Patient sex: F
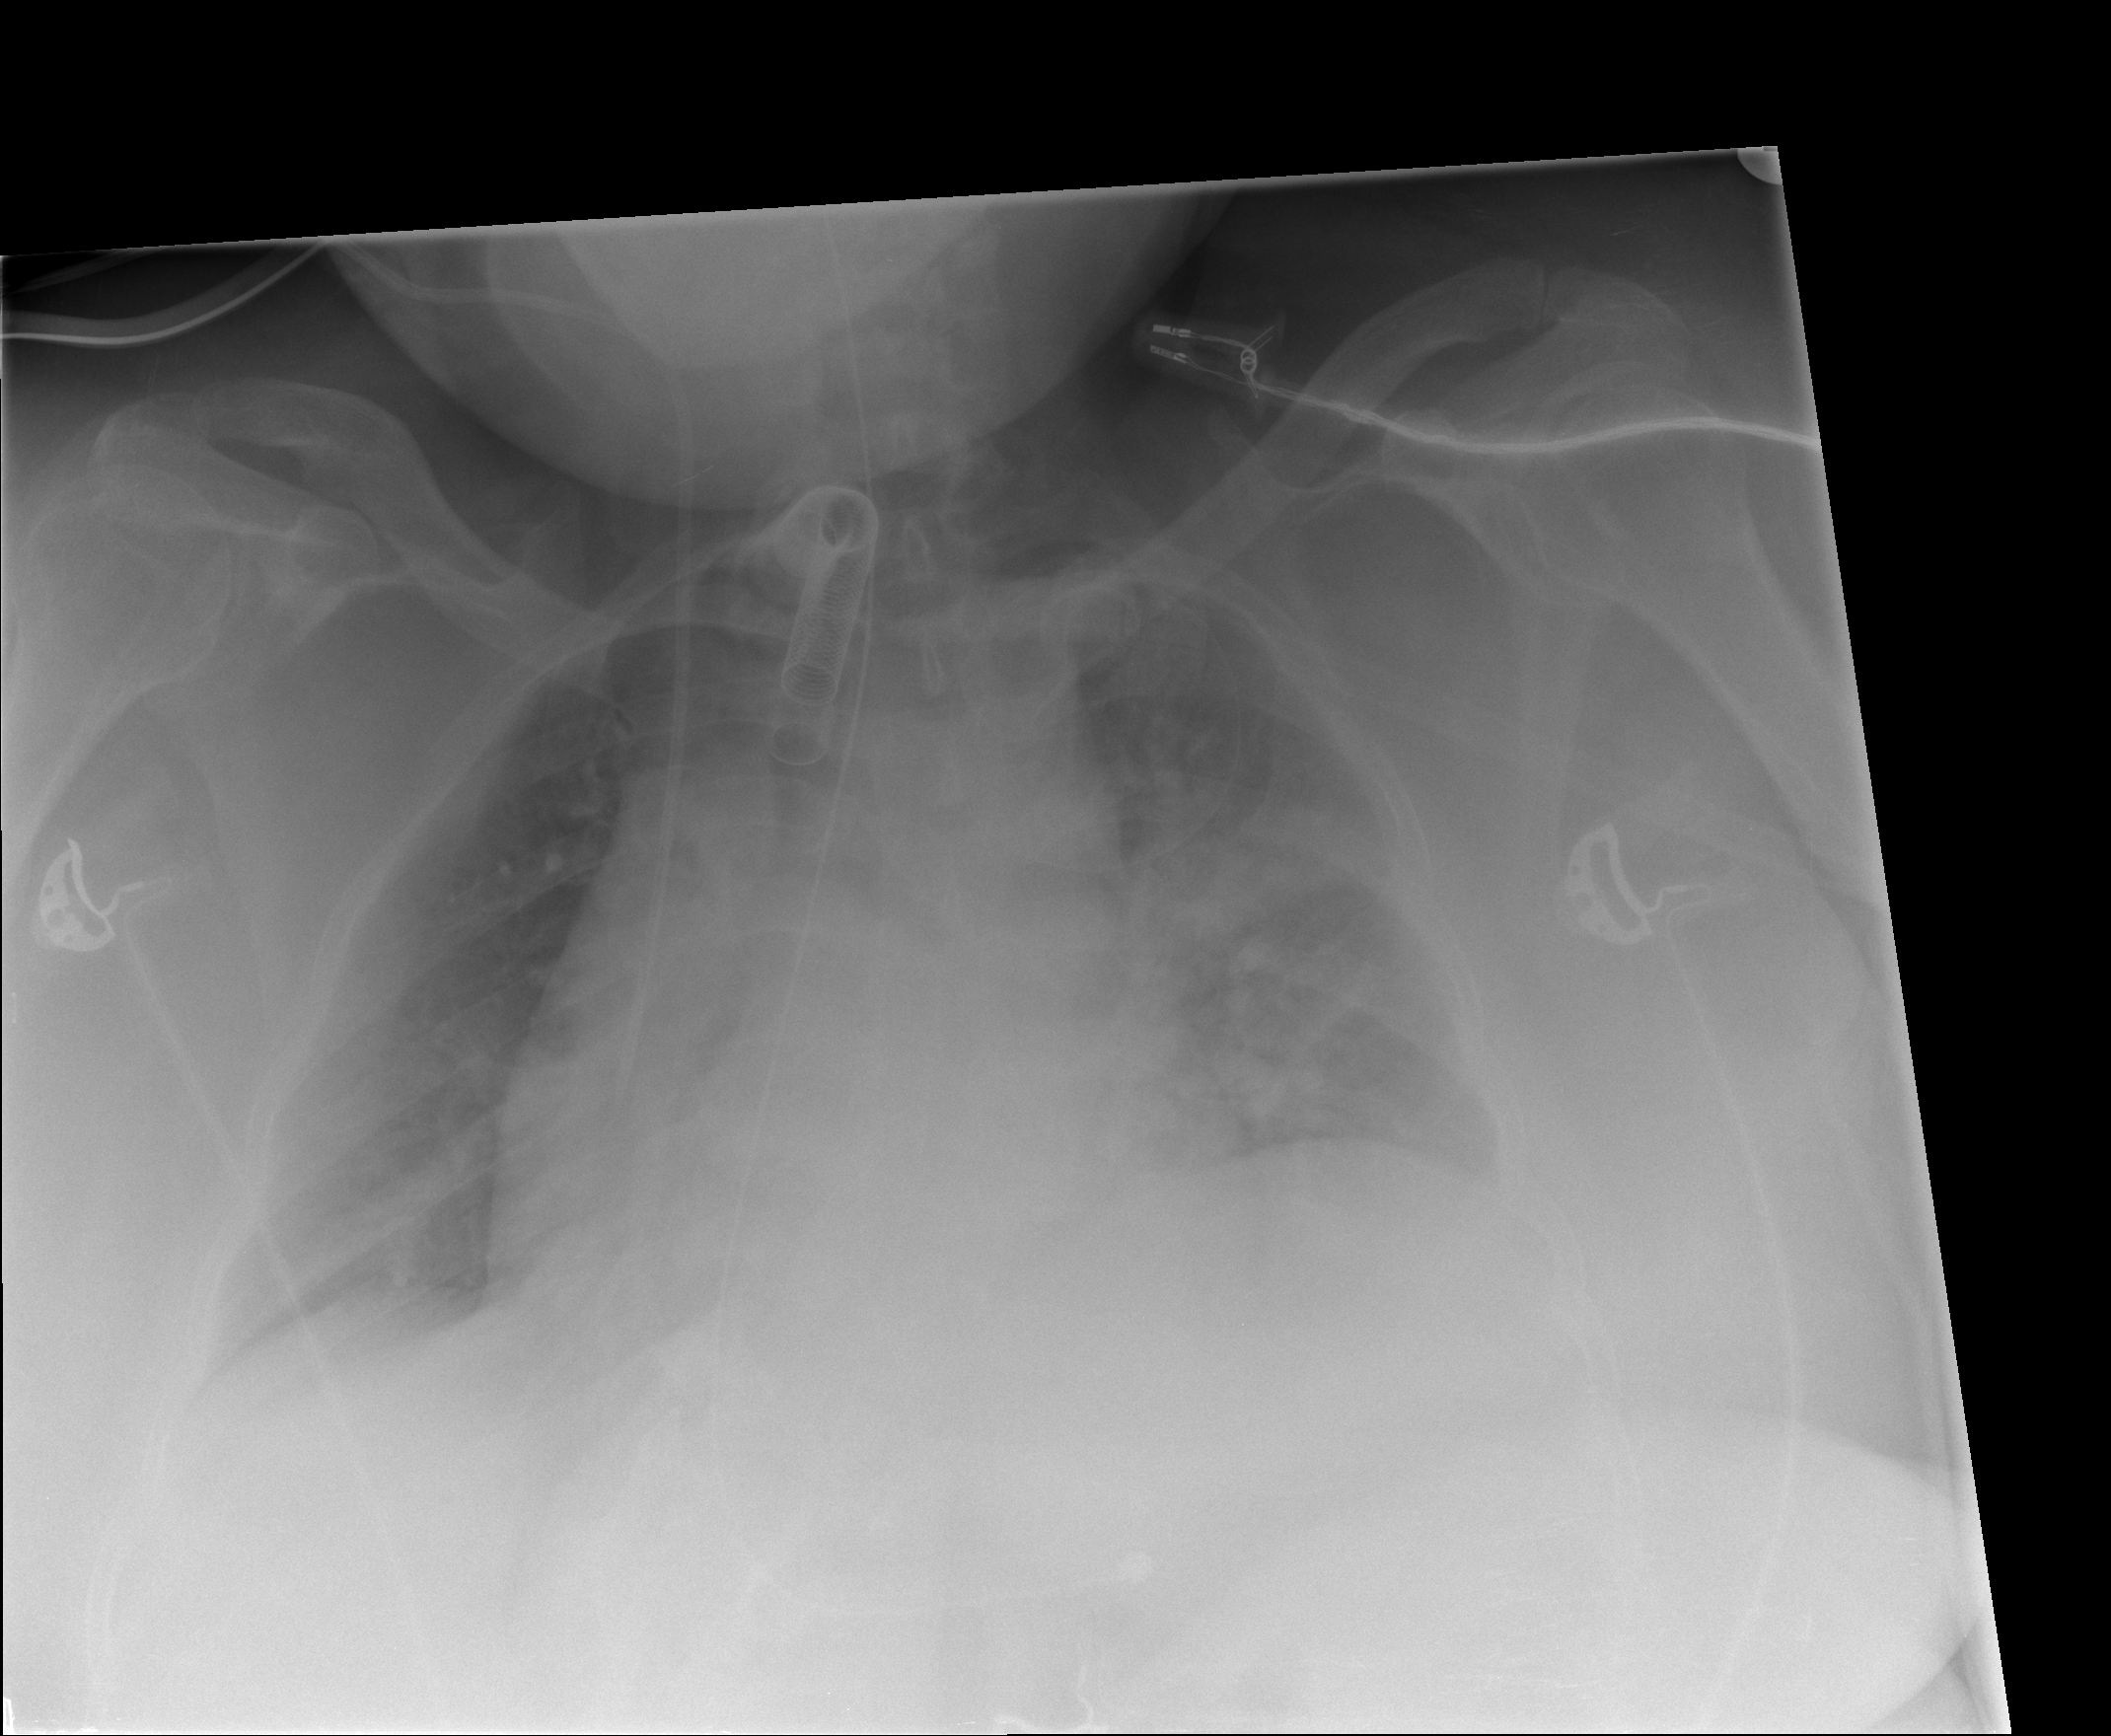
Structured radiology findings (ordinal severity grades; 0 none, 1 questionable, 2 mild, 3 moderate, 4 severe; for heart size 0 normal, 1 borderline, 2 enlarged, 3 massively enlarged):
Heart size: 2
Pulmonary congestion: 2
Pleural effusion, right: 0
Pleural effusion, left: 0
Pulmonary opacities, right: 2
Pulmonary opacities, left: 3
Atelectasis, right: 0
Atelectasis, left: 2